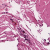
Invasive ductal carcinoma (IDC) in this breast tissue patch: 0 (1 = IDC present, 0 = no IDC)